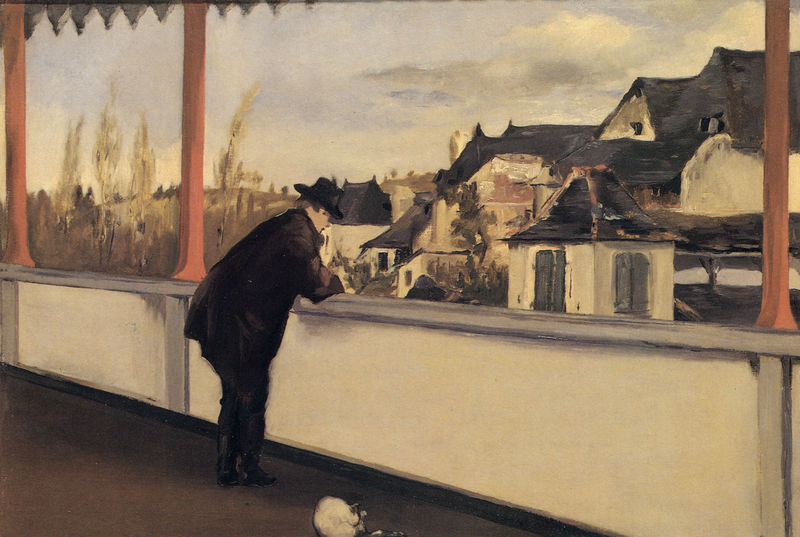
Titel: Léon auf dem Balkon, Oloron-Sainte-Marie
Künstler: Édouard Manet
Standort: Zürich.
Institution: Stiftung Sammlung E.G. Bührle
Schlagwörter: baum, blau, gemälde, himmel, mann, schatten, weiß, wolken, bäume, gelb, grün, landschaft, ocker, stadt, abend, braun, bunt, degas, fenster, grau, hell, hut, laternen, licht, pfeiler, profil, renoir, schwarz, stützen, säule, säulen, terasse, ölbild, ausblick, blick, dach, gebäude, haus, hund, rot, tier, wolke, beige, malerei, zylinder, anzug, bart, wand, trauer, herr, schauen, öl, horizont, häuser, hügel, norden, pappeln, brücke, brüstung, sträucher, haare, wald, fensterläden, turm, aussicht, balkon, terrasse, sommer, ruhe, beobachten, schuhe, zuschauer, dorf, dächer, giebel, mauer, herbst, amerika, promenade, lehnen, dick, realistisch, angelehnt, balken, deutsch, geländer, nachdenken, betrachter, galerie, pfosten, panorama, katze, fensterladen, loggia, veranda, gestützt, balustrade, schweiz, stiefel, entspannt, stäbe, real, gebückt, ballustrade, pavillon, anlehnen, gucken, markise, säulengang, holzdach, gelehnt, regenwetter, schwiz, rückenansich, drof, stadft, stadt haus